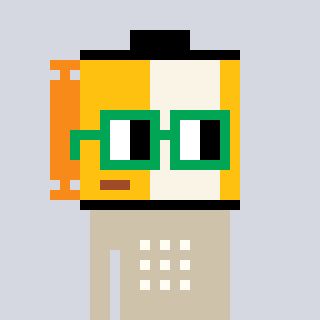
a pixel art character with square green glasses, a film roll-shaped head and a bege-colored body on a cool background